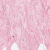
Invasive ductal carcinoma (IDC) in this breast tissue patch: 0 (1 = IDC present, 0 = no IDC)